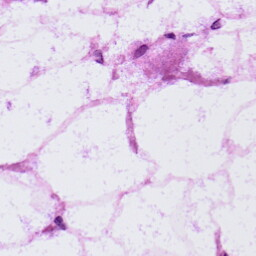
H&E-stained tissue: LymphNode